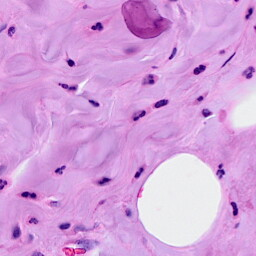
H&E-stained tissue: Breast